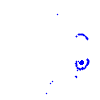
Particle: pion